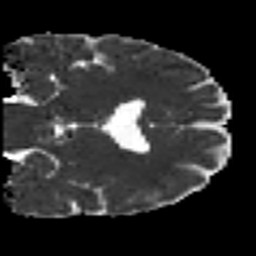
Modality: MD
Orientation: coronal
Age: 40
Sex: male
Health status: ill
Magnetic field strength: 3 T
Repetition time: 8.4 s
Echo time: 0.0926 s